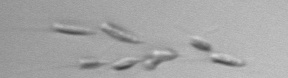
Label: Dinobryon